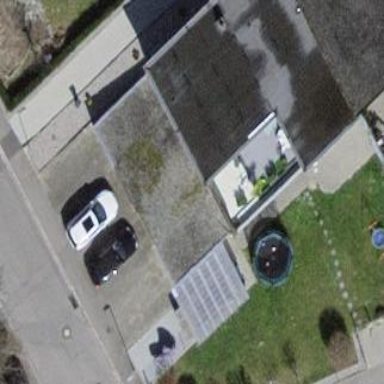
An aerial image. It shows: Group of garages.